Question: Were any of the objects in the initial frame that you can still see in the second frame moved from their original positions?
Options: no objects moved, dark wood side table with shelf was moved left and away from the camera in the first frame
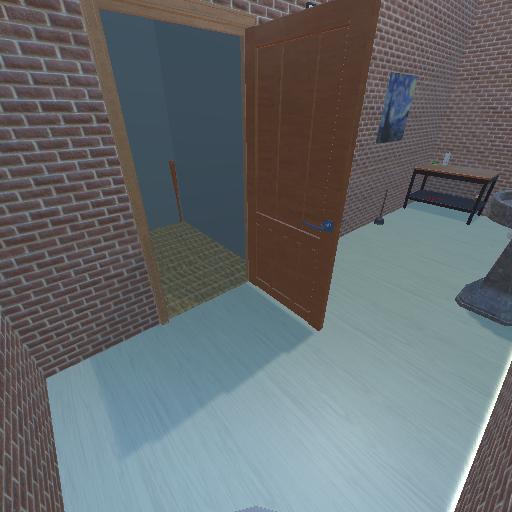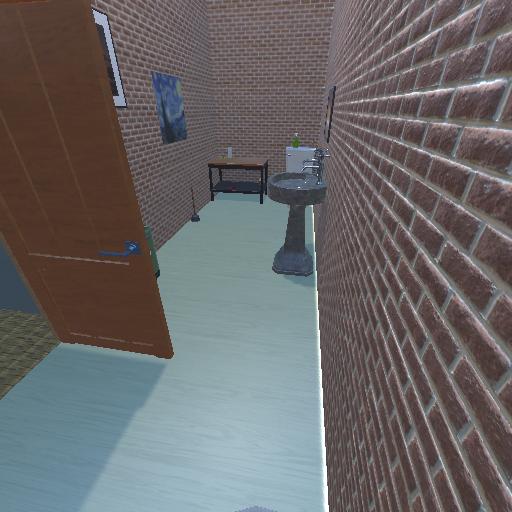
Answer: no objects moved